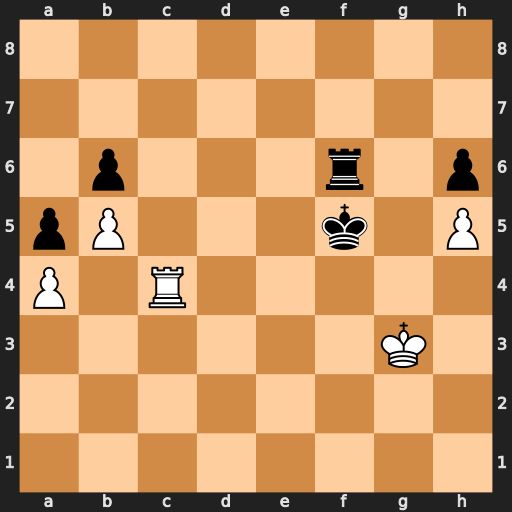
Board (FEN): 8/8/1p3r1p/pP3k1P/P1R5/6K1/8/8
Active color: w
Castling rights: -
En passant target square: -
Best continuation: Rf4+ Ke5 Rxf6 Kxf6 Kf4 Ke6 Ke4